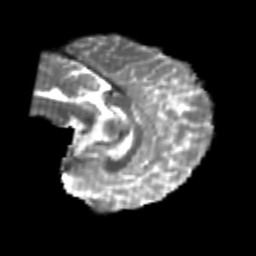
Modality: T2w
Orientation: sagittal
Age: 24
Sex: female
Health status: healthy
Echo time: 0.074 s